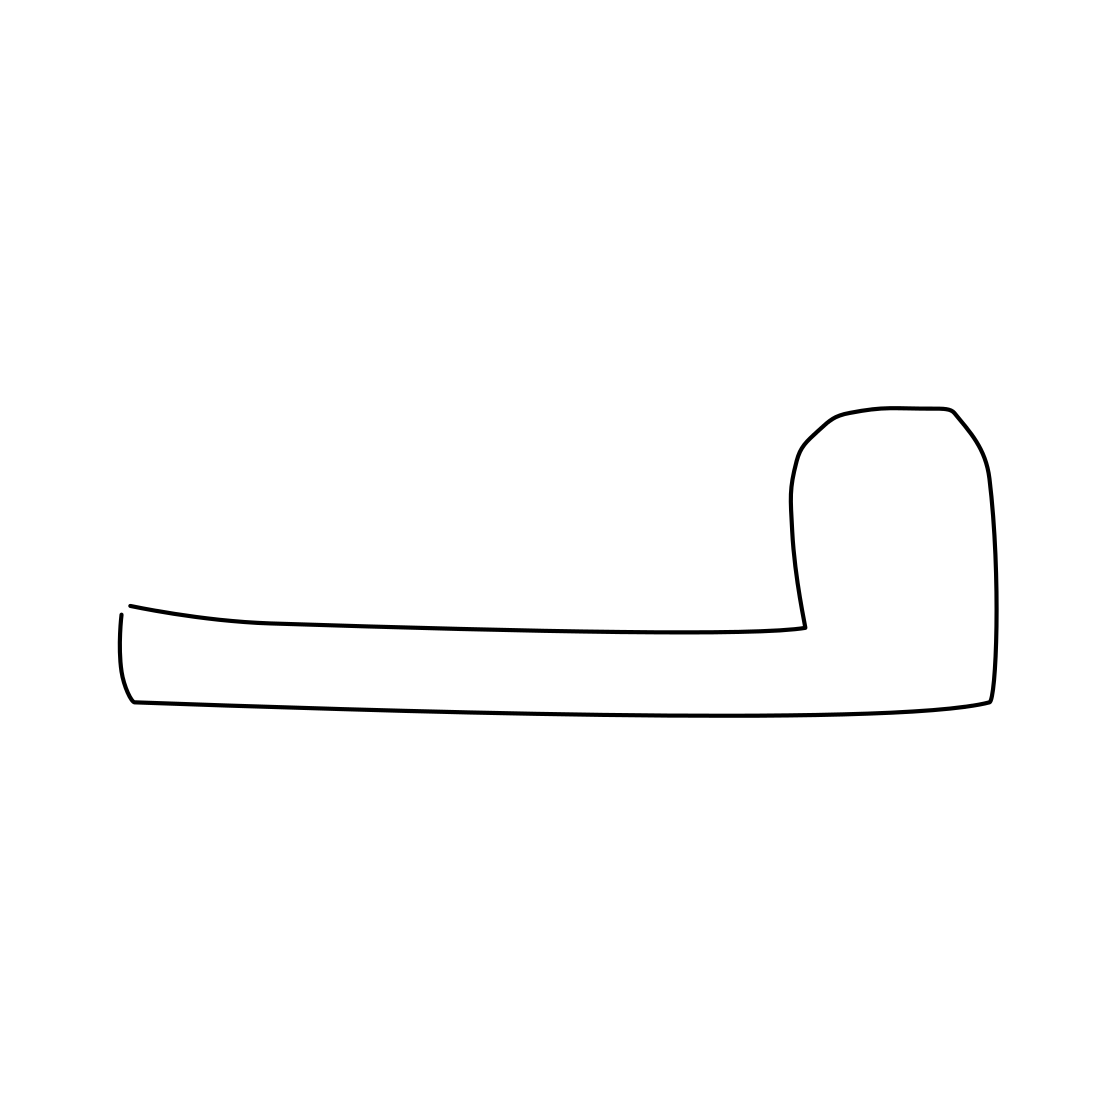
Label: pipe (for smoking)